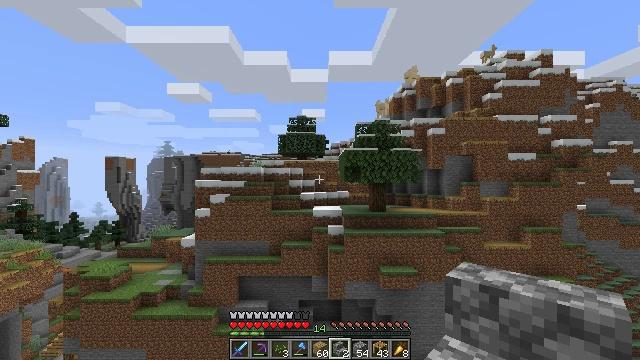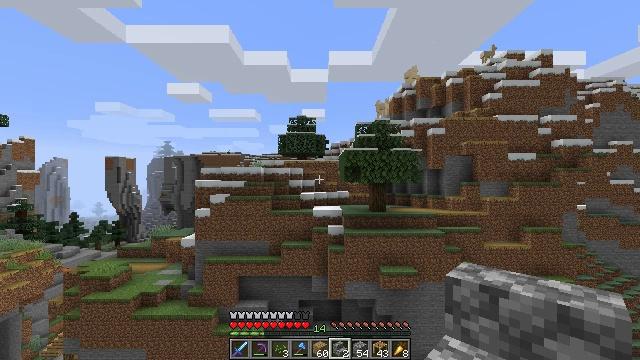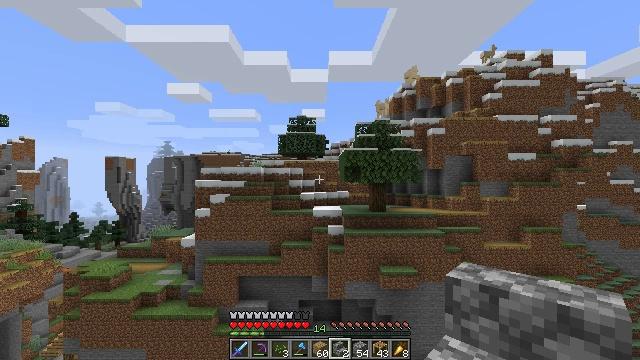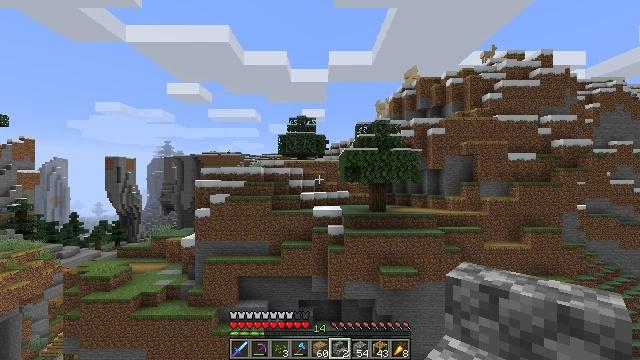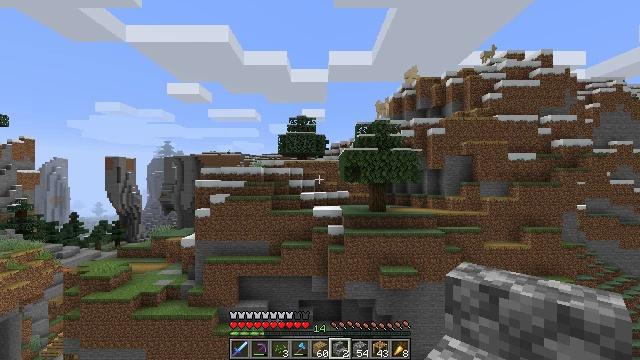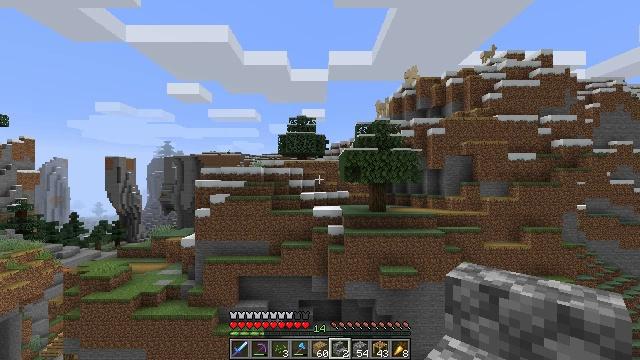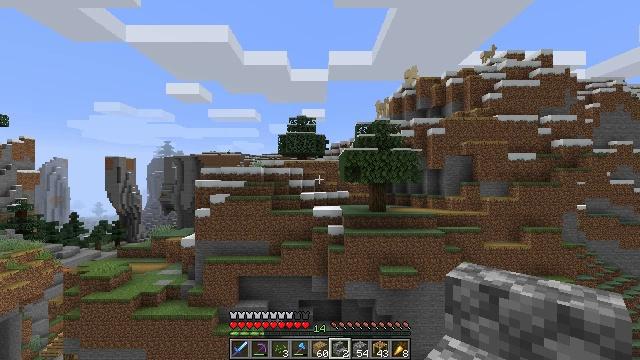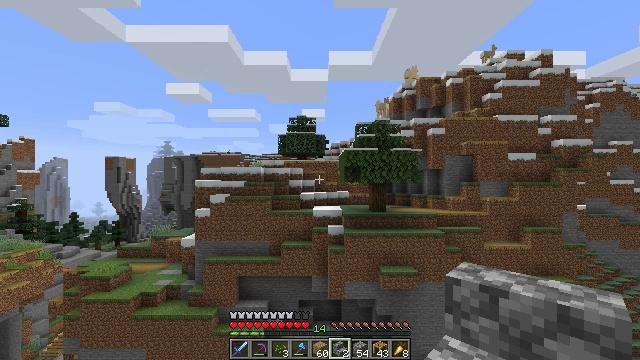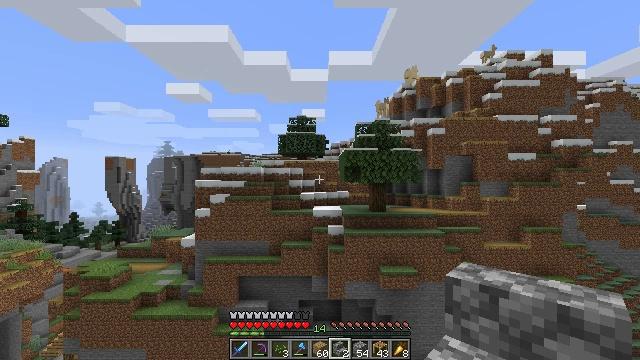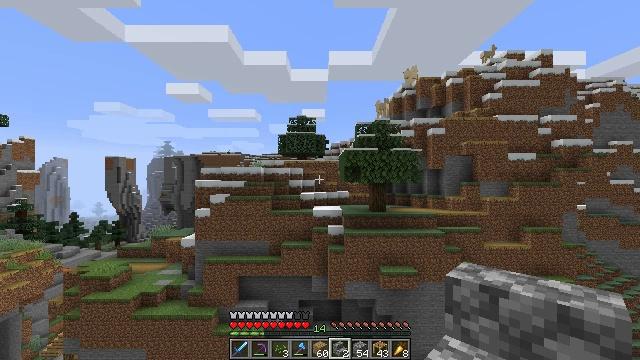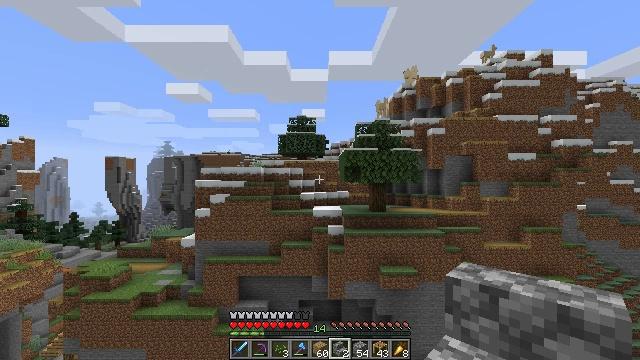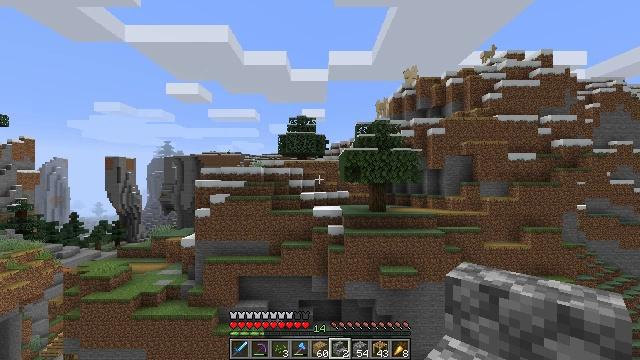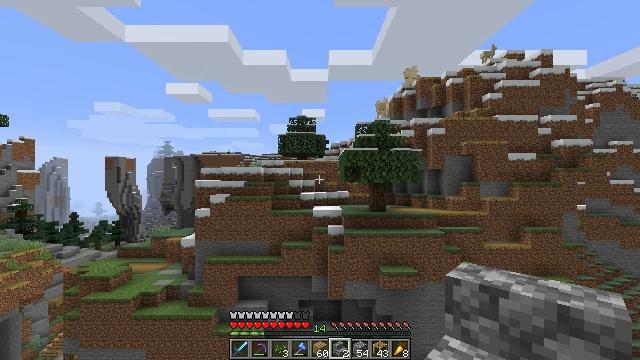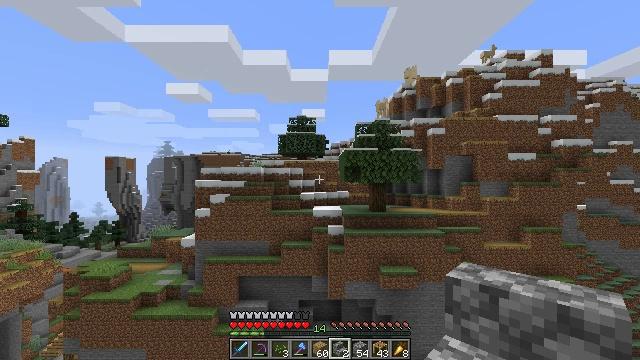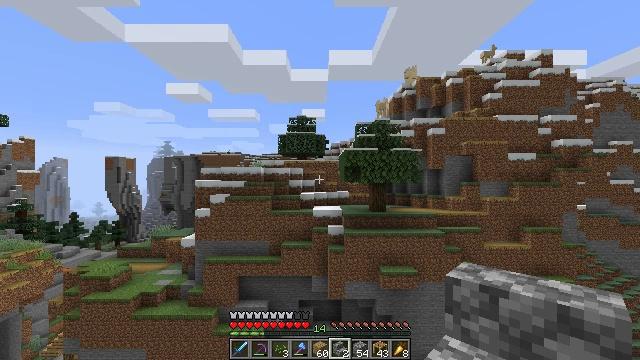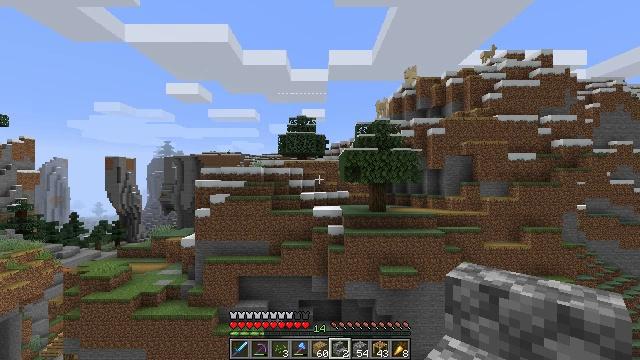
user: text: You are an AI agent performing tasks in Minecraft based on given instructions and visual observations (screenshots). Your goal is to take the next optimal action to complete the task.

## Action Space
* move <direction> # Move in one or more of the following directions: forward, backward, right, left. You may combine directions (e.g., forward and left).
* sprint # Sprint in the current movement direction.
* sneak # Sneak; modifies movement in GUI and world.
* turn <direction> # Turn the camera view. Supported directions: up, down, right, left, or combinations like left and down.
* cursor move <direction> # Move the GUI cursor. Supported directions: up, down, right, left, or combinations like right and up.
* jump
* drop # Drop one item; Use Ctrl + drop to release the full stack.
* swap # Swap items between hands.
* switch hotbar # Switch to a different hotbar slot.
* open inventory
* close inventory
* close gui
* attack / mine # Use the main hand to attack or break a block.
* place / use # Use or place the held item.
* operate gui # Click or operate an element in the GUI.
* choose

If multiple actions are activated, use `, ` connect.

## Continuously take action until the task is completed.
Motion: motion action
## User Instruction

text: Break the scaffolding for reuse.
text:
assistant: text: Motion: no_op
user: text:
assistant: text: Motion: no_op
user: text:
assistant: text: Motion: no_op
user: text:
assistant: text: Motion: no_op
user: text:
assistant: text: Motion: no_op
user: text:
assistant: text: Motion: no_op
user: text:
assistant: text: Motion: no_op
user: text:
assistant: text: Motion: no_op
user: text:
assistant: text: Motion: no_op
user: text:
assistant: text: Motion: no_op
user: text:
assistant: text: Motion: no_op
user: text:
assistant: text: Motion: no_op
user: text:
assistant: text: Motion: no_op
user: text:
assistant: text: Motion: no_op
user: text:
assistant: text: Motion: no_op
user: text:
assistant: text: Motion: no_op
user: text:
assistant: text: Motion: no_op
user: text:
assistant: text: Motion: no_op
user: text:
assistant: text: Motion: no_op
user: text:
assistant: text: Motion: no_op
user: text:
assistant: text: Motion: no_op
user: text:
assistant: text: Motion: no_op
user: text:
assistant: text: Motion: no_op
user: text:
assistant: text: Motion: no_op
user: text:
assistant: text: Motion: no_op
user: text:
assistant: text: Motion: no_op
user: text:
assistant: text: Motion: no_op
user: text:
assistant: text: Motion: no_op
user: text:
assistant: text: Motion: no_op
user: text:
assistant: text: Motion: no_op